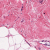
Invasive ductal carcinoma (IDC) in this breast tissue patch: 0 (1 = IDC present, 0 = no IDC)